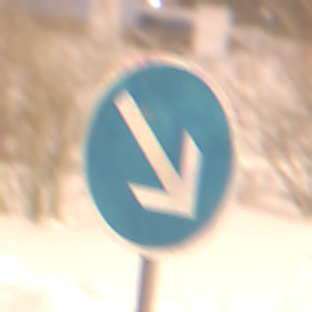
Verkehrszeichen: VorgeschriebeneVorbeifahrtRechts
Umgebung: Outdoor, Urban
Tageszeit: Night
Wetter: Overcast
Licht: Artificial
Jahreszeit: Winter
Kontrast: MediumContrast